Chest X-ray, AP view. Patient: 46 years old, sex M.
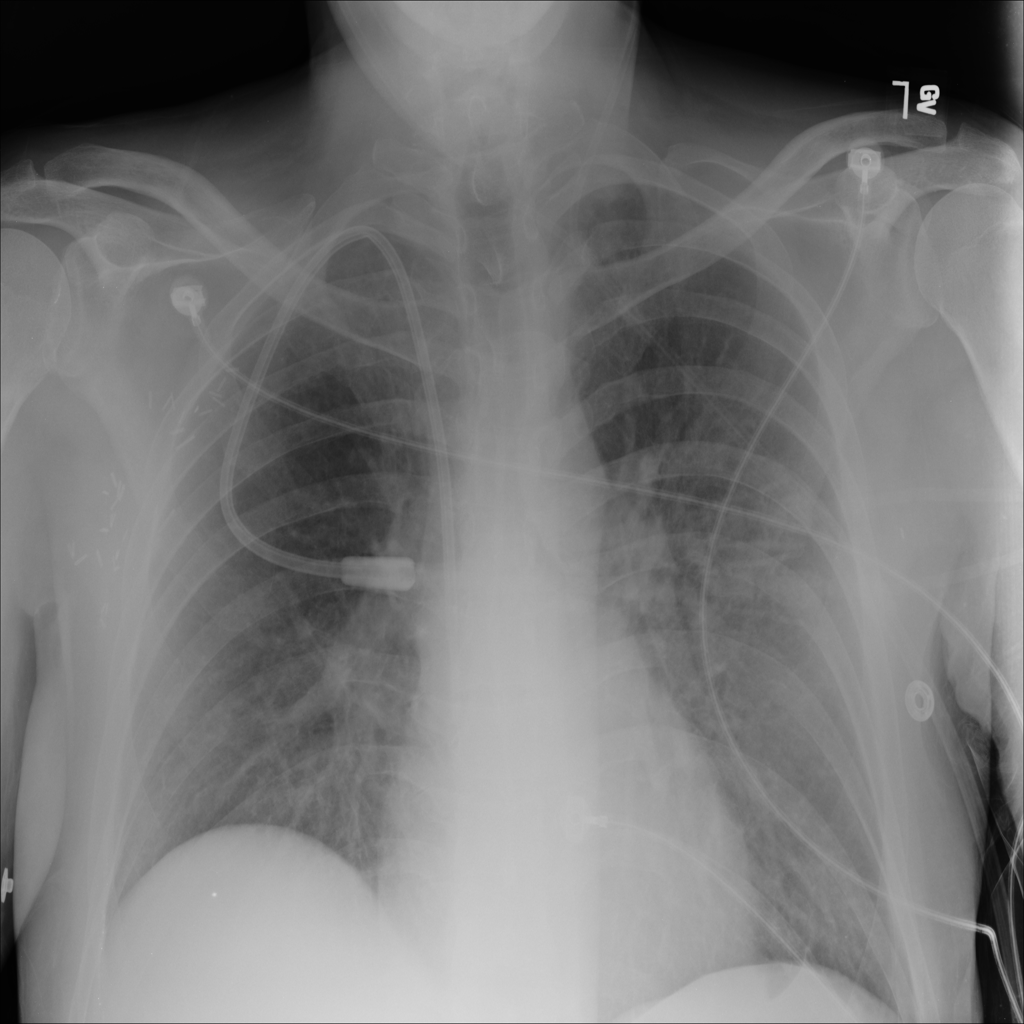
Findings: Edema, Infiltration